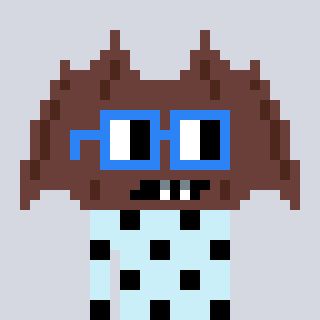
a pixel art character with square blue glasses, a bat-shaped head and a cold-colored body on a cool background